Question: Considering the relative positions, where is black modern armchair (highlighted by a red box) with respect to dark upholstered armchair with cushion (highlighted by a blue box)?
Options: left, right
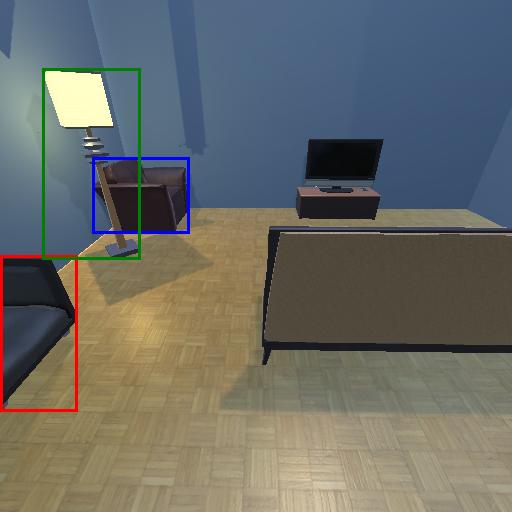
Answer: left